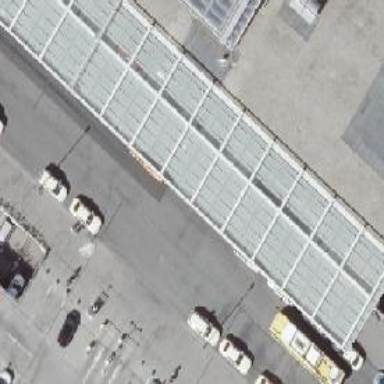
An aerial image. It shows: Taxi stand.